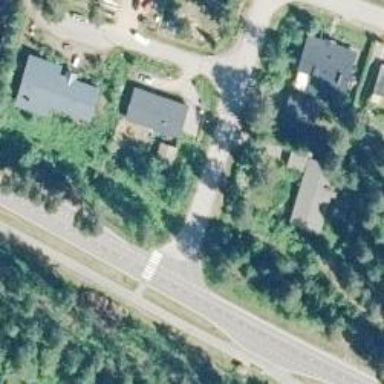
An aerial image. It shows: Asphalt cycleway.